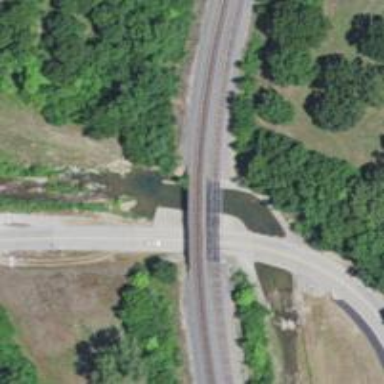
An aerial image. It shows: Railway bridge over siding railway service.